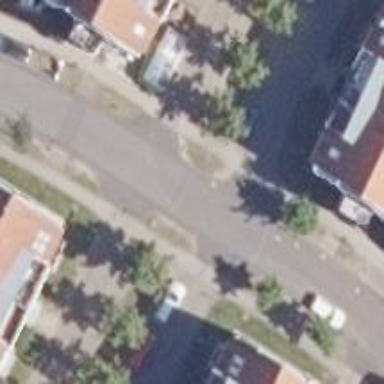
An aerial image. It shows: Residential road.